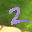
Label: 2